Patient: sex F, age 38
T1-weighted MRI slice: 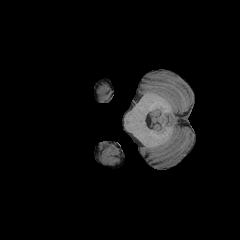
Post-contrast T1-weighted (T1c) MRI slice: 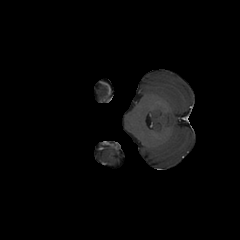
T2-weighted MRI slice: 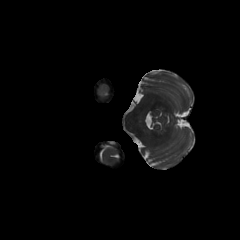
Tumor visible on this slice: no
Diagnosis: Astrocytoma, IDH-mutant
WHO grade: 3